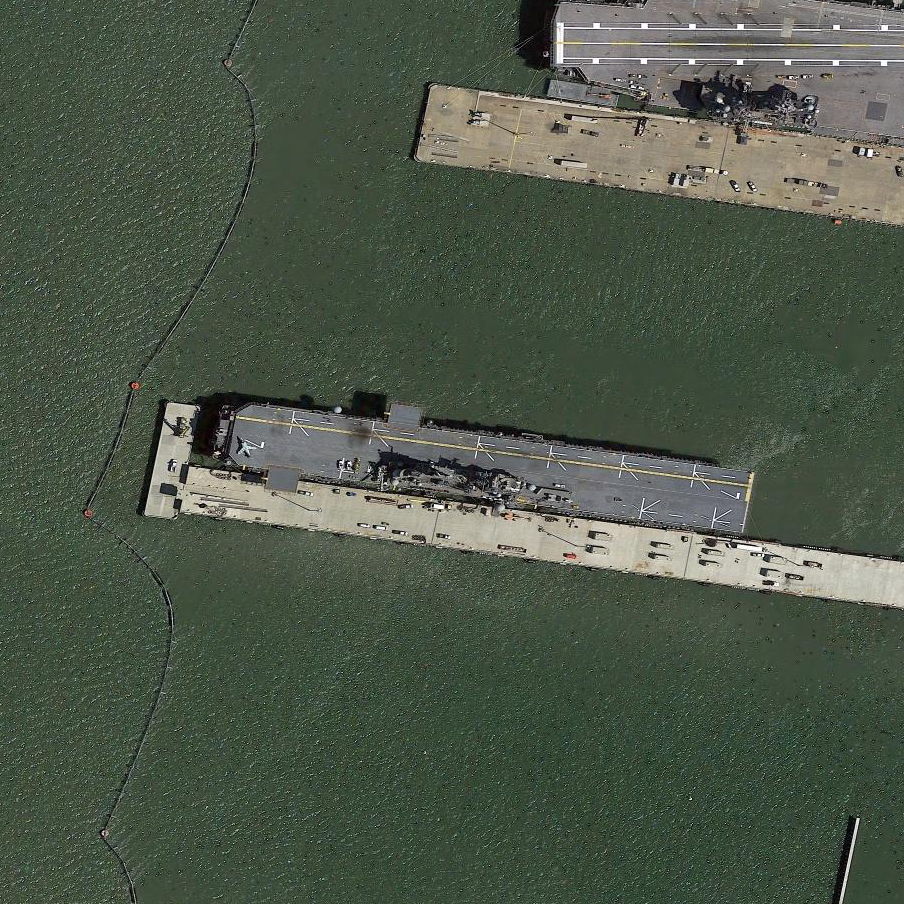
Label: Wasp-class_assault_ship